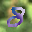
Label: 8